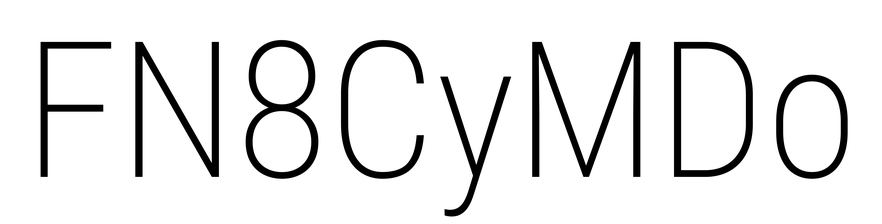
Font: Roboto_Condensed_ExtraLight